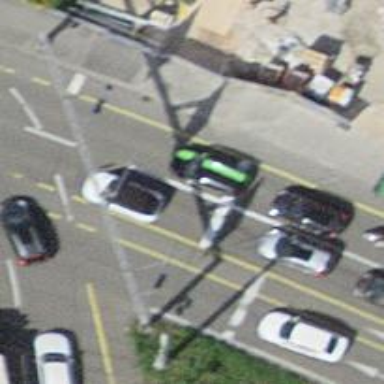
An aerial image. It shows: Road with traffic signals controlling the flow of traffic.